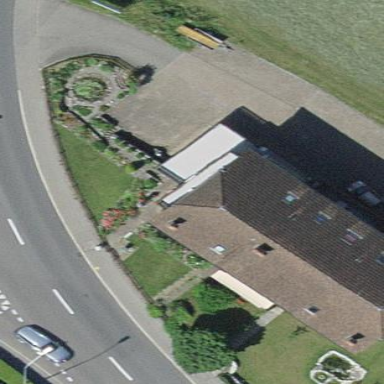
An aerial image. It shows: Terrace building.